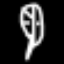
Label: leaf